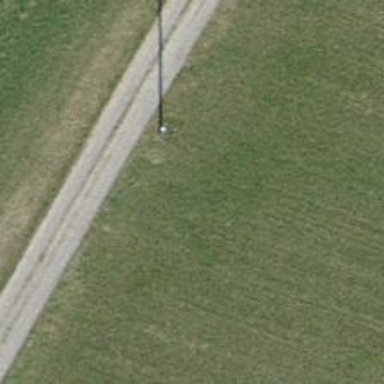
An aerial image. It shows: Minor power line.